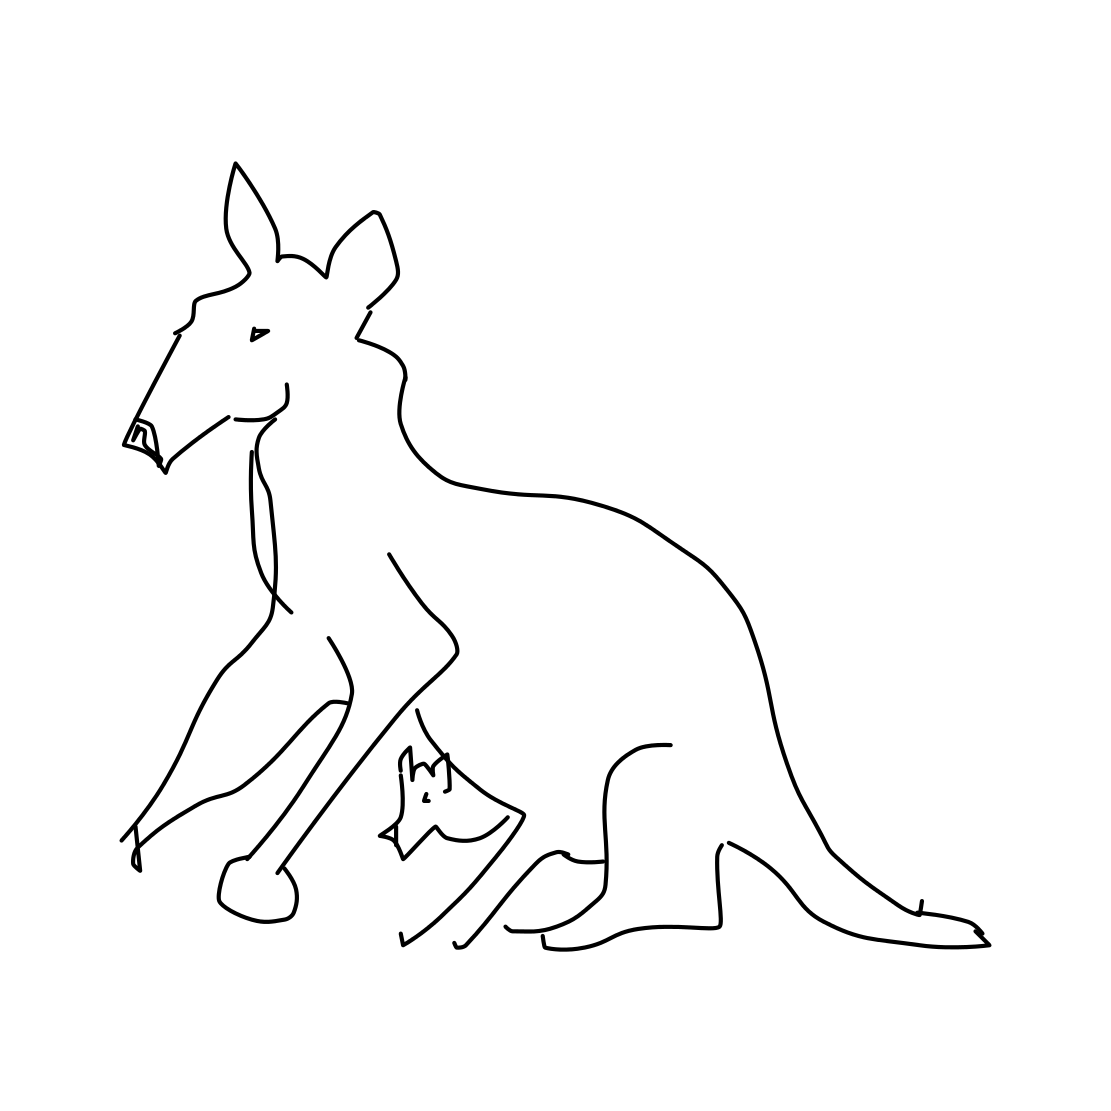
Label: kangaroo